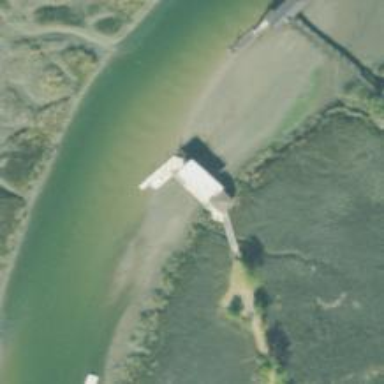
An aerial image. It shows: Man-made pier.